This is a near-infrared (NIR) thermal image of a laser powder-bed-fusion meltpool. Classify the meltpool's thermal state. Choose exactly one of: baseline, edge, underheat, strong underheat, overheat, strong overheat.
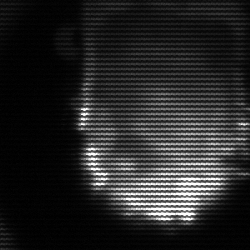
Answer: baseline